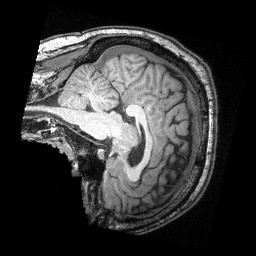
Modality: T1w
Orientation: sagittal
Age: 34
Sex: male
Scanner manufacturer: siemens
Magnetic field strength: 3 T
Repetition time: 2.4 s
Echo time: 0.00374 s